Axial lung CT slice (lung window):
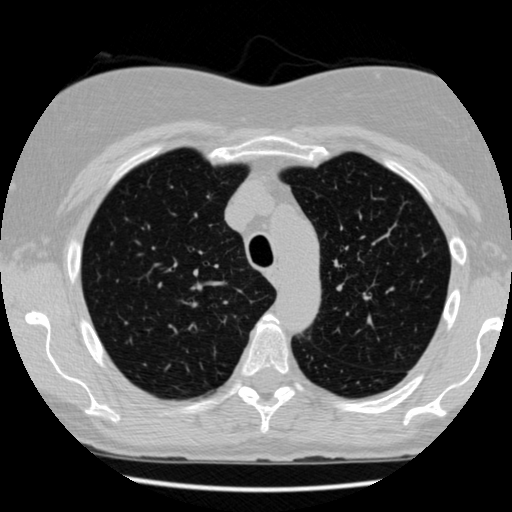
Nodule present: no